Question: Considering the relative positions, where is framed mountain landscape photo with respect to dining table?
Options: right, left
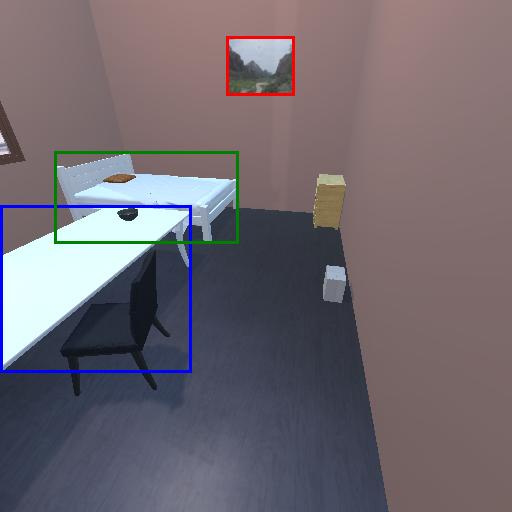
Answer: right